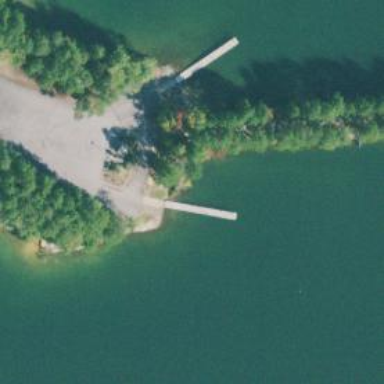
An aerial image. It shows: Slipway on leisure land.